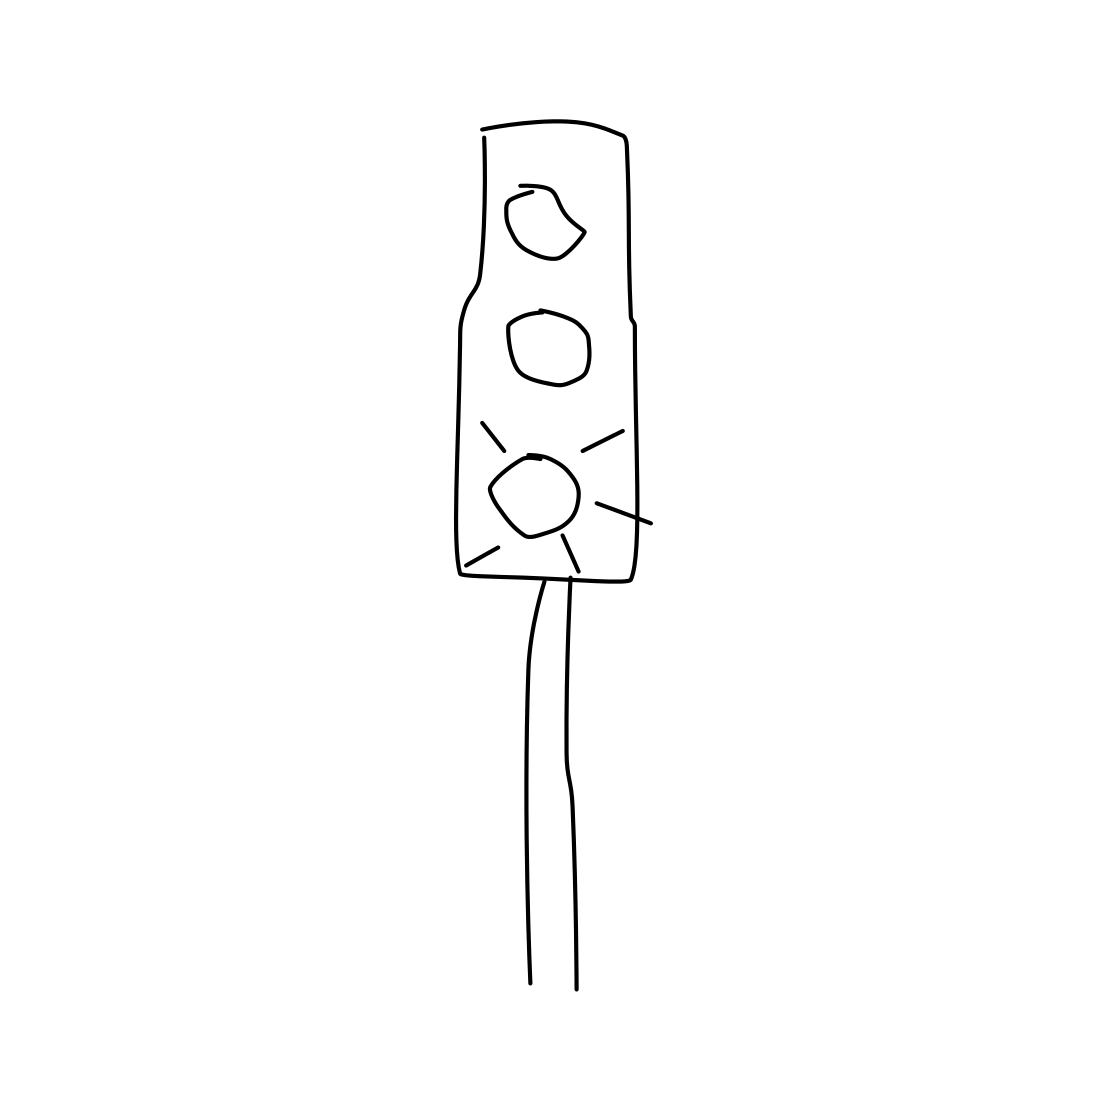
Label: traffic light